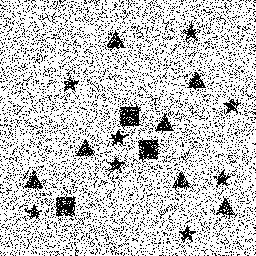
Squares: 3
Triangles: 7
Stars: 8
Total shapes: 18